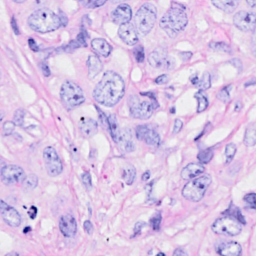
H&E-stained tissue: Breast